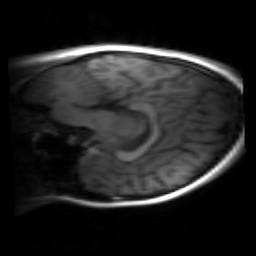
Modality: inplaneT1
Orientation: sagittal
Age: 19
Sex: female
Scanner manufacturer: siemens
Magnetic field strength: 3 T
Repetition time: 1.2 s
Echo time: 0.00251 s